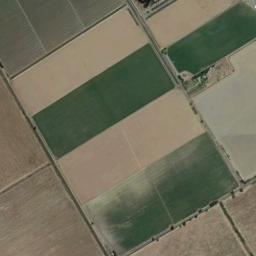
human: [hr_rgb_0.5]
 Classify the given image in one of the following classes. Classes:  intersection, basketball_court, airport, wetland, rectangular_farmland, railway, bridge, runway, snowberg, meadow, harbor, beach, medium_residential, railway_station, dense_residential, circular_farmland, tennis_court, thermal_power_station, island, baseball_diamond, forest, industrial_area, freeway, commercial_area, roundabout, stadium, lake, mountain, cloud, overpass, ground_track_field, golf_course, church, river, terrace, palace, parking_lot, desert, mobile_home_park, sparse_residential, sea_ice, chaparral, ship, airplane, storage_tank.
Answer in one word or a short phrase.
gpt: rectangular_farmland